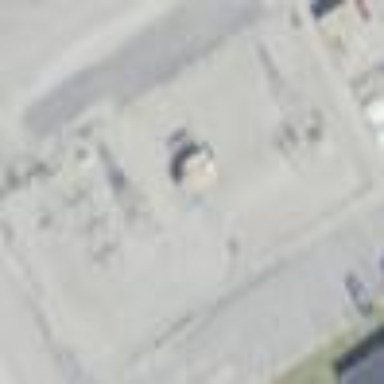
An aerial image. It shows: Industrial power substation enclosed by fence.